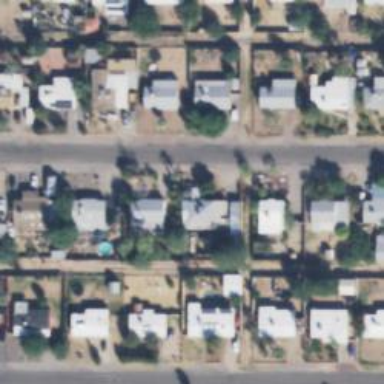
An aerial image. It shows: Alley classified as service road.